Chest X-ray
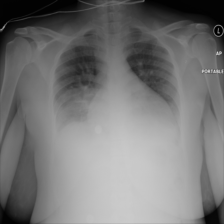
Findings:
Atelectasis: positive
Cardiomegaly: negative
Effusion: negative
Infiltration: negative
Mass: negative
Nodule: negative
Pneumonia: negative
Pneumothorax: negative
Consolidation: positive
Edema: negative
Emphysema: negative
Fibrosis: negative
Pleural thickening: negative
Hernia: negative